Question: I have no big experience using iText and I have the following problem.
I have to put vertically a (a simple String, I think that also a is ok in my case) into a page.
So I have followed this tutorial finded on the official iText documentation: <URL>
This is my code:
'''
private static void printPdf() {
/** The resulting PDF file: */
String result = "D:/MYCOMPANY/massive_pdf_print.pdf";
// STEP 1 Creazione del documento in formato A4 e senza margini:
com.itextpdf.text.Document document = new com.itextpdf.text.Document(com.itextpdf.text.PageSize.A4, 0, 0, 0, 0);
try {
/* STEP 2 Constructs a PdfWriter.
document: The PdfDocument that has to be written.
os: The OutputStream the writer has to write to
*/
PdfWriter writer = PdfWriter.getInstance(document, new FileOutputStream(result));
// STEP 3:
document.open();
// STEP 4:
//document.add(new Paragraph("Hello World!"));
VerticalText vt = new VerticalText(writer.getDirectContent());
vt.addText(new Phrase("Hello World !!!"));
vt.go();
// STEP 5:
document.close();
}catch (DocumentException ex){
ex.printStackTrace();
}
catch (IOException ex){
ex.printStackTrace();
}
}
'''
Ok the problem is that when try to perform this line:
'''
document.close();
'''
The following exception is thrown:
'''
Exception in thread "main" ExceptionConverter: java.io.IOException: The document has no pages.
at com.itextpdf.text.pdf.PdfPages.writePageTree(PdfPages.java:113)
at com.itextpdf.text.pdf.PdfWriter.close(PdfWriter.java:1217)
at com.itextpdf.text.pdf.PdfDocument.close(PdfDocument.java:777)
at com.itextpdf.text.Document.close(Document.java:398)
at mainPkg.Main.printPdf(Main.java:123)
at mainPkg.Main.main(Main.java:78)
Process finished with exit code 1
'''
Why? What am I missing? How can I solve this issue and print vertically my "Hello World !!!" String?
This is how I see the generated PDF after modify the code inserting the:
'''
vt.setVerticalLayout(390, 570, 540, 12, 30);
'''

As you can see the text is not vertically aligned but seems to be horizontally with margin. Why? What am I missing?
Tnx
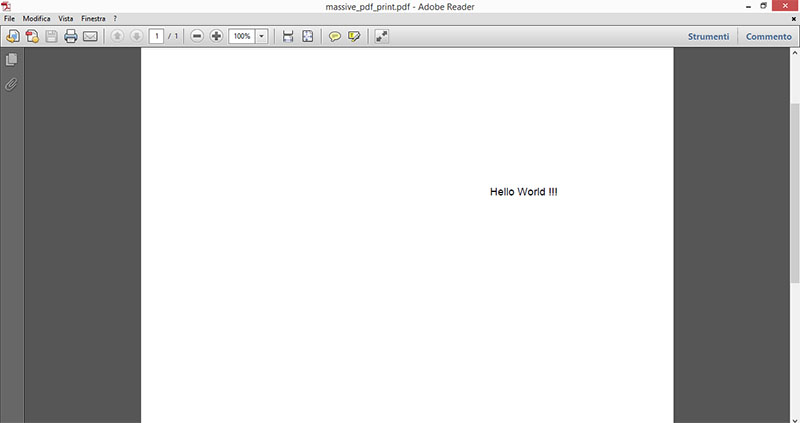
Answer: You aren't defining any dimensions.
In the example from my book you refer to, there's this line:
'''
vt.setVerticalLayout(390, 570, 540, 12, 30);
'''
These coordinates define where the vertical columns go, see the <URL> method:
- - - - -
As you didn't define these values, iText doesn't know where to add the text, hence no text is added and "the document has no pages."
Although the original question was adequately answered, it was not accepted. Instead the question was changed. This is not correct behavior on StackOverflow: a new question should have been posted.
Moreover both questions, the original one and the adapted one, prove a lack of respect for the documentation. An example is taken from my book, then that example is mutilated, then I am asked: why doesn't this work.
The first mutilation consisted of removing an essential line. The second mutilation reveals that the documentation that was written to support the example was ignored.
When writing vertical text, you need to use a specific encoding: 'Identity-V'. As explained in the book 'Identity-H' is for horizontal writing systems, whereas 'Identity-V' is for vertical writing systems. You are using an encoding for horizontal writing, expecting it to write text vertically...
How to fix this? By using 'Identity-V' as shown in the <URL>:
'''
public void createPdf(String dest) throws IOException, DocumentException {
Document document = new Document();
PdfWriter writer = PdfWriter.getInstance(document, new FileOutputStream(dest));
document.open();
BaseFont bf = BaseFont.createFont(
FONT, BaseFont.IDENTITY_V, BaseFont.NOT_EMBEDDED);
Font font = new Font(bf, 20);
VerticalText vt = new VerticalText(writer.getDirectContent());
vt.setVerticalLayout(559, 806, 770, 29, 18);
vt.addText(new Phrase("Hello World !!!", font));
vt.go();
document.close();
}
'''
The important parameter is 'BaseFont.IDENTITY_V'. Note that this parameter can't be used in combination with every font. For instance: it won't work with Helvetica. In my example, I used FreeSans: